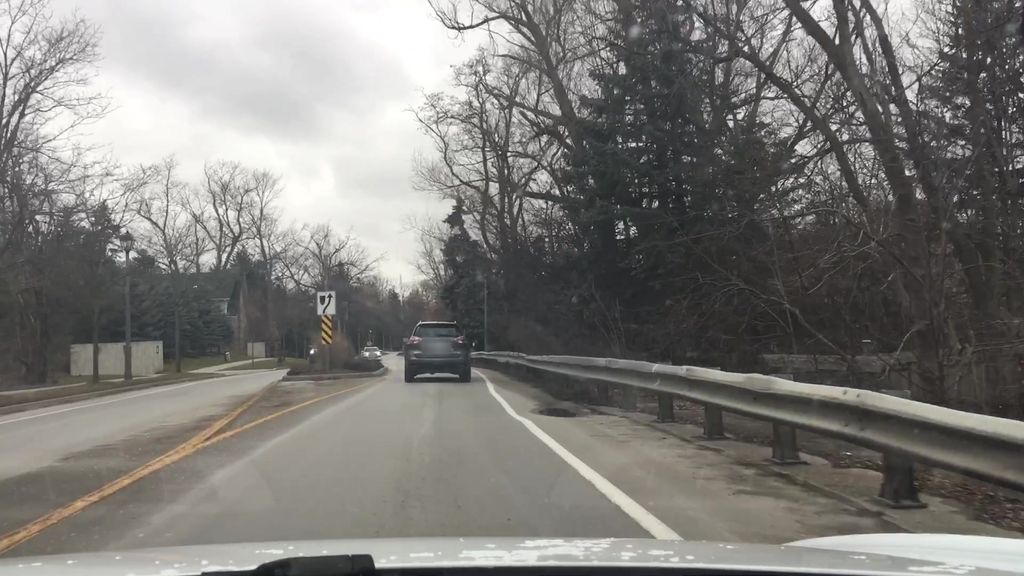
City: hamilton